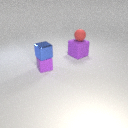
small blue metal cube above small purple rubber cube